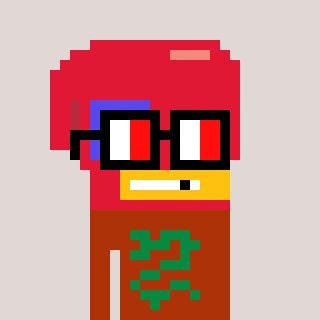
a pixel art character with square glasses with black frames and red eyes, a boxing glove-shaped head and a hotbrown-colored body on a warm background